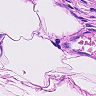
Metastatic tissue present: no